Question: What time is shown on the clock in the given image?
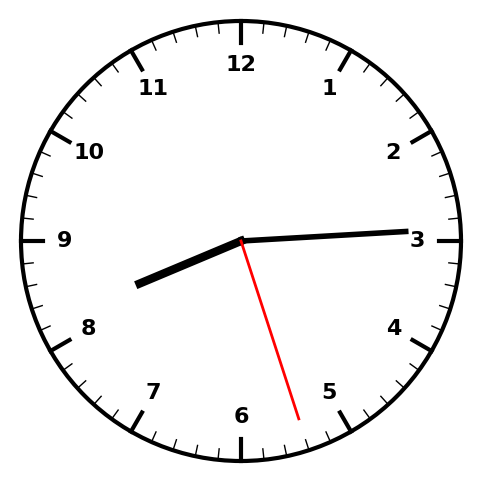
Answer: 08:14:27